Question: I am using SQL Server 2008. I am trying to build a T-SQL query to calculate some performance metrics based on data from several tables. Unfortunately, I am stuck on one of the calculations and can not figure out what is wrong. I would greatly appreciate any help:
1. The calculations require the total produced (from table ShiftHourCounts), the total scrap pieces (from table ShiftReportScrap), and the total downtime (from Downtime query)
2. I have tried to add each operation/calculation in the query mainly for my own education/ troubleshooting
3. I do not understand why column Q returns zero. Q= Tok/Tp, and the query correctly returns and calculates both Tok and Tp individually. In the below example, Q should =0.994
4. The query currently returns correct values for everything except Q, A, P, and OEE. Q, A, P, and OEE always return zero
Current query:
'''
--OEE= A*P*Q (this is the final desired result/ calculation)
--A= (Planned run time - Unplanned Down Time)/Planned run time
--A= (Prt - Dtu)/Prt
--Prt= Maximum Available Time - Planned Down Time
--Prt= Mat=DTp
--Effective production time= Planned run time - Unplanned Down Time
--Ept=Prt-DTu
--P= (BDT*total number of produced parts)/Effective production time
--P= (BDT*Tp)/Ept
--Q= Total number of OK parts/Total number of produced parts
--Q= Tok/Tp
select
sm.SR_ID, sm.SR_PartID, sm.SR_StartTime,
isnull(sm.SR_EndTime,GETDATE()) AS EndTime,
isnull(sm.SR_BDT,1) AS BDT,
DATEDIFF(n, sm.SR_StartTime, isnull(sm.SR_EndTime, GETDATE())) AS Prt,
isnull(p.TotalProduced,0) AS Tp,
isnull(s.Scrap,0) AS Scrap,
(isnull(p.TotalProduced, 0) - isnull(s.Scrap, 0)) AS Tok,
isnull(dt.DownTimeDuration, 0) AS DTu,
((isnull(p.TotalProduced, 0) - isnull(s.Scrap, 0)) / isnull(p.TotalProduced, 0)) AS Q, --Q= Tok/Tp
((DATEDIFF(n, sm.SR_StartTime, isnull(sm.SR_EndTime, GETDATE())) - isnull(dt.DownTimeDuration, 0)) / DATEDIFF(n, sm.SR_StartTime, isnull(sm.SR_EndTime, GETDATE()))) AS A,
((isnull(sm.SR_BDT, 1) * isnull(p.TotalProduced, 0)) / (DATEDIFF(n, sm.SR_StartTime, isnull(sm.SR_EndTime, GETDATE())) - isnull(dt.DownTimeDuration, 0))) AS P,
(((isnull(p.TotalProduced, 0) - isnull(s.Scrap, 0)) / isnull(p.TotalProduced, 0)) * ((DATEDIFF(n, sm.SR_StartTime, isnull(sm.SR_EndTime, GETDATE())) - isnull(dt.DownTimeDuration, 0)) / DATEDIFF(n, sm.SR_StartTime, isnull(sm.SR_EndTime, GETDATE())))*((isnull(sm.SR_BDT,1)*isnull(p.TotalProduced,0))/(DATEDIFF(n,sm.SR_StartTime,isnull(sm.SR_EndTime,GETDATE()))-isnull(dt.DownTimeDuration,0)))) AS OEE
FROM
ShiftReportMaster sm
LEFT JOIN
(SELECT
SH_ShiftID, Sum(SH_Produced) AS TotalProduced
FROM
ShiftHourCounts
GROUP BY
SH_ShiftID) p ON (p.SH_ShiftID = sm.SR_ID)
LEFT JOIN
(SELECT
SRS_SR_ID, SRS_PartID, Sum(SRS_Scraped) AS Scrap
FROM
ShiftReportScrap
GROUP BY
SRS_SR_ID, SRS_PartID) s ON (s.SRS_SR_ID = sm.SR_ID)
AND (s.SRS_PartID = sm.SR_PartID)
LEFT JOIN
(SELECT
srd.DTR_SRID, [Downtime reasons].DT_Planned,
Sum(srd.DTR_DownTimeDuration) AS DownTimeDuration
FROM
ShiftReportDowntime srd
LEFT JOIN
[Downtime reasons] ON srd.DTR_Reason = [Downtime reasons].DT_ID
GROUP BY
srd.DTR_SRID, [Downtime reasons].DT_Planned
HAVING
((([Downtime reasons].DT_Planned) = 0))) dt ON (dt.DTR_SRID = sm.SR_ID)
WHERE
sm.SR_ID = 3689;
'''

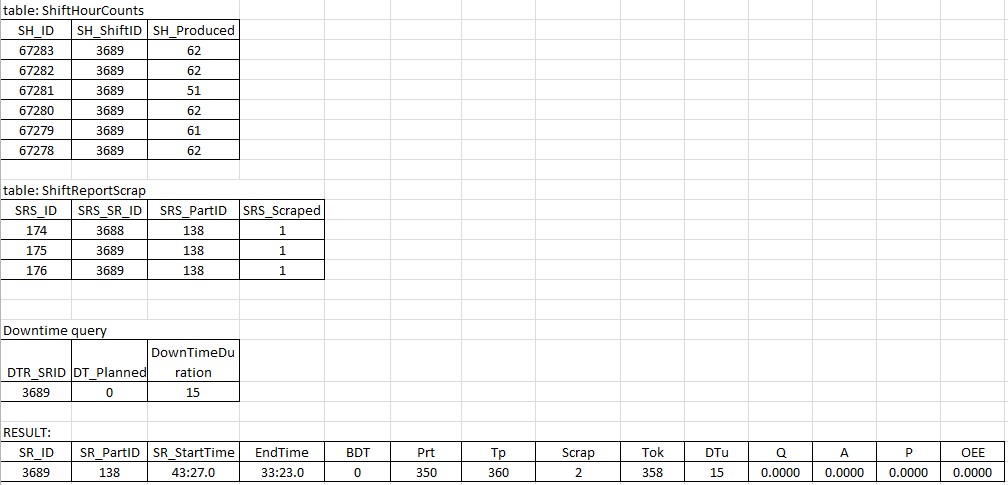
Answer: Most likely from integer division. Try this:
'''
((isnull(p.TotalProduced+.0,0.0)-isnull(s.Scrap+.0,0.0))
/nullif(p.TotalProduced,0)) AS Q, --Q= Tok/Tp
'''
Adding '.0' or multiplying '1.0' implictly converts the integers into a 'decimal' type.
Dividing integers will return an integer type, and if that value is less than '1' it will return '0' because it truncates instead of rounding or using some other logic to return an integer.